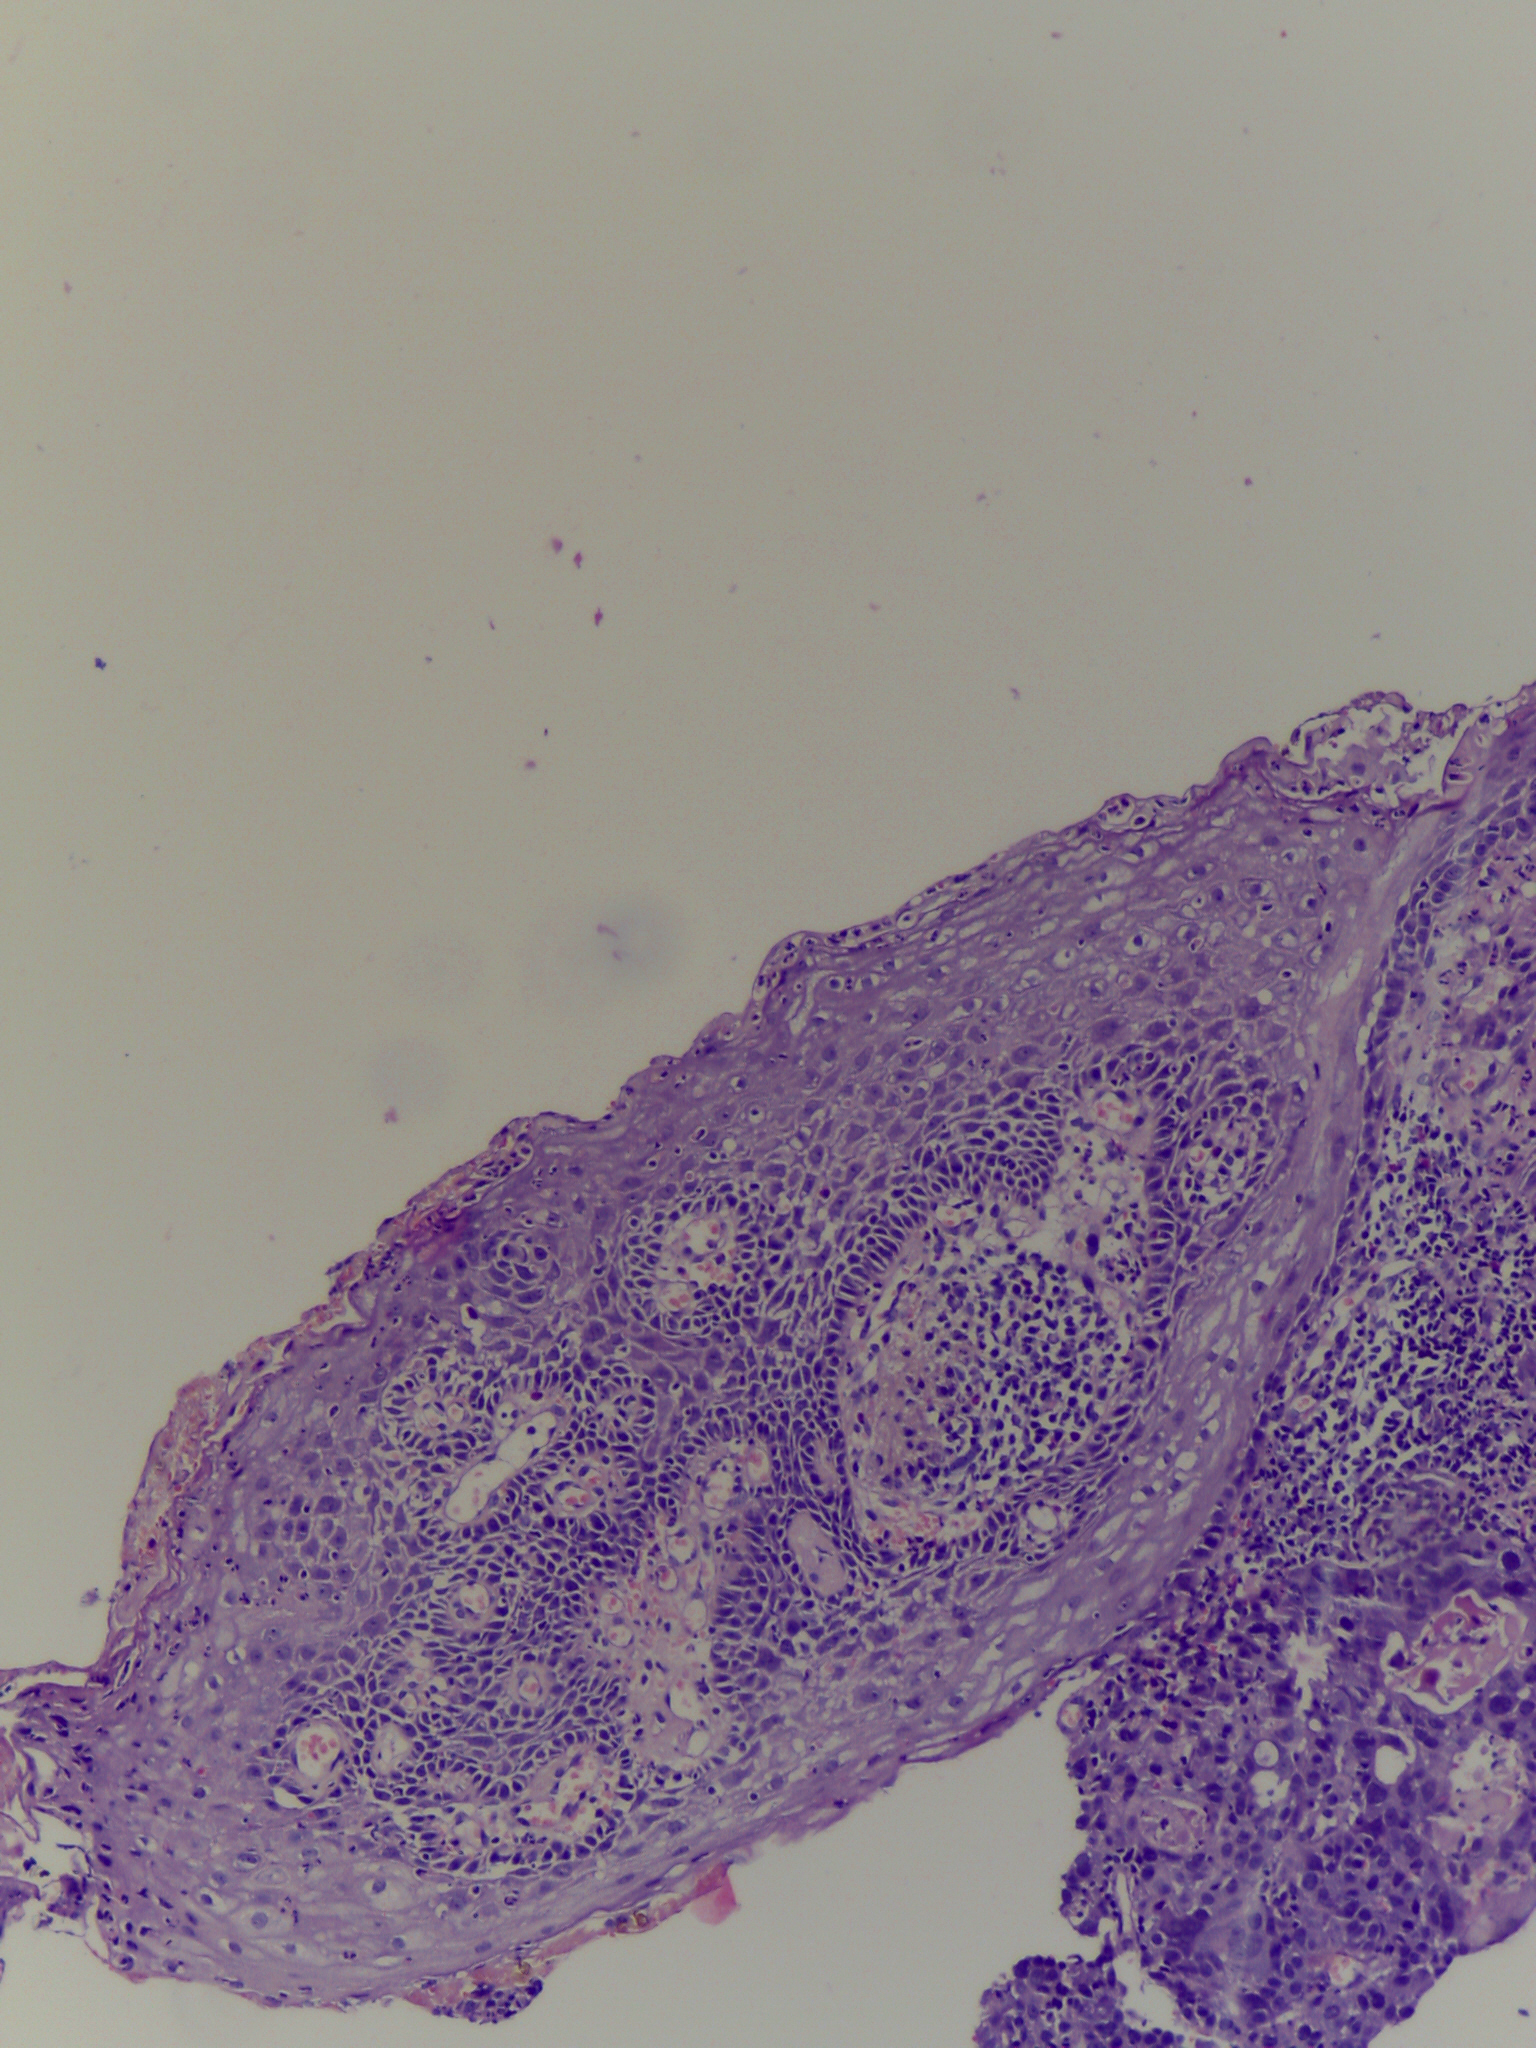
Diagnosis: OSCC